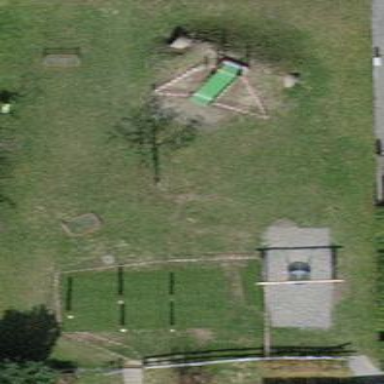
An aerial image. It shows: Unpaved playground area.